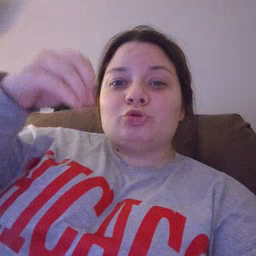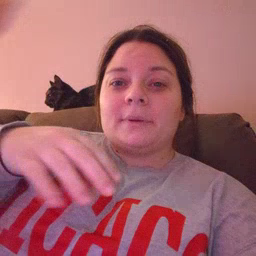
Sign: drop